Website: apple
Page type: account-selection
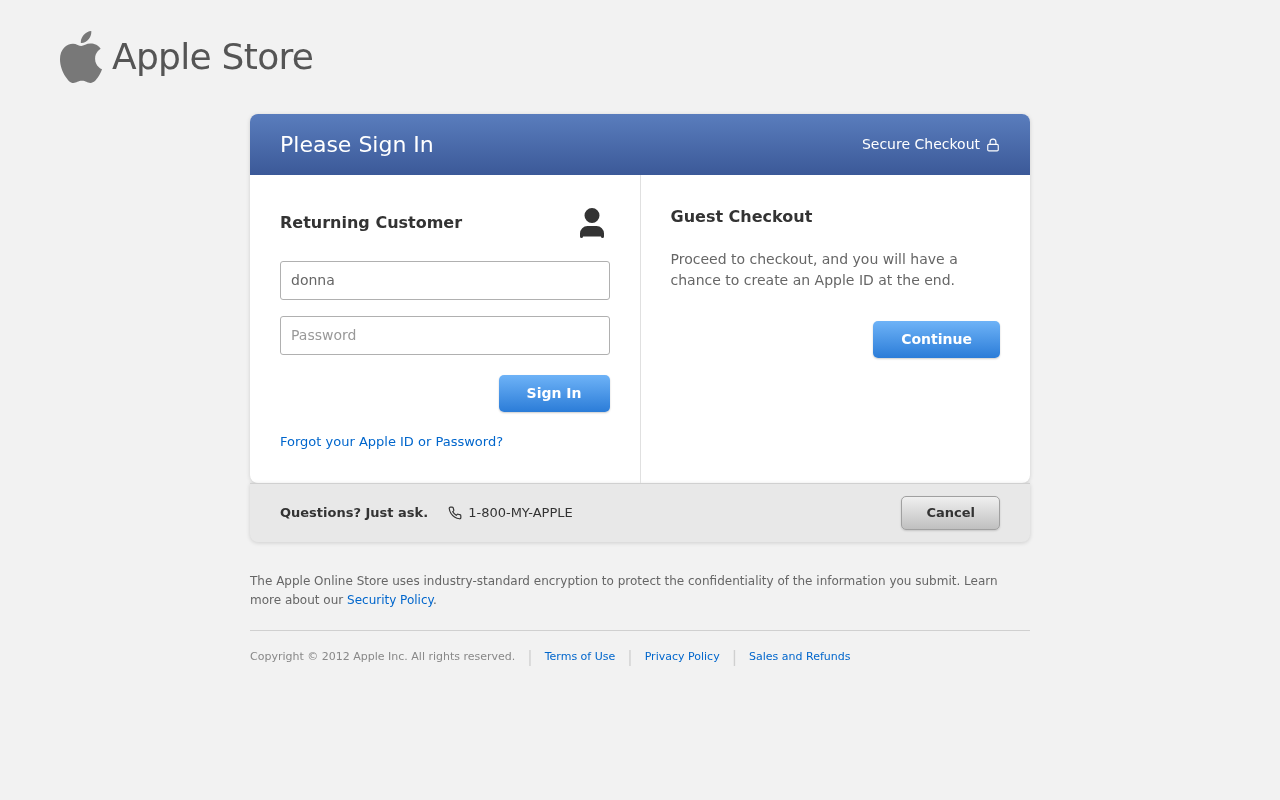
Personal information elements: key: PII_LOGIN_USERNAME
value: donna_bell